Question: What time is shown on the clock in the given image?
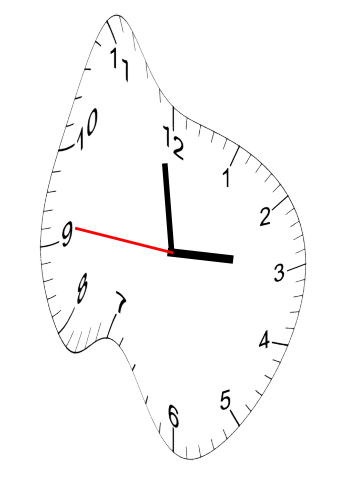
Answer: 02:58:46